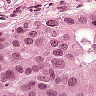
Metastatic tissue present: yes